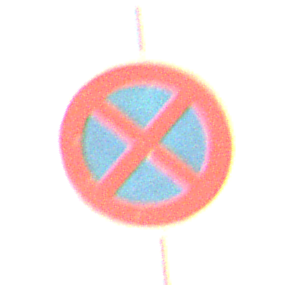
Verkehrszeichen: AbsolutesHalteverbot
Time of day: Night
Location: Outdoor (Nature)
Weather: Clear
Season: NotSpecified
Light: Natural